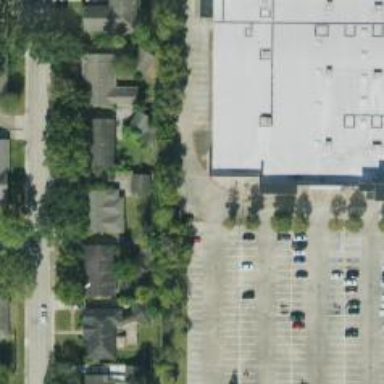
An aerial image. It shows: Parking space is available.